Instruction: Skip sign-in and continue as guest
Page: checkout
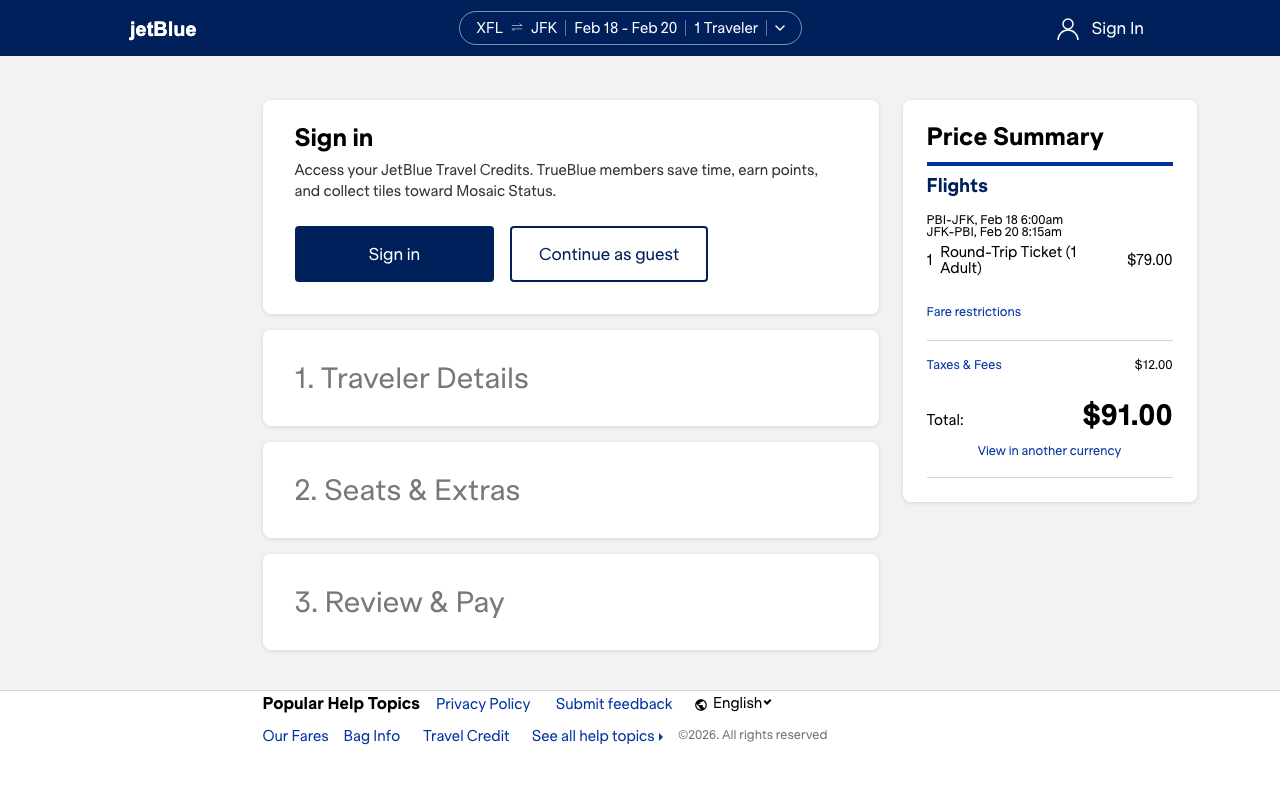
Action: click